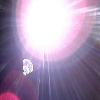
Label: sunburn